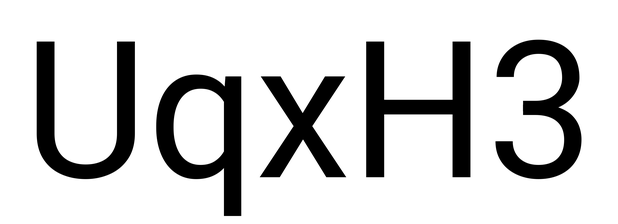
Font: Roboto_Regular